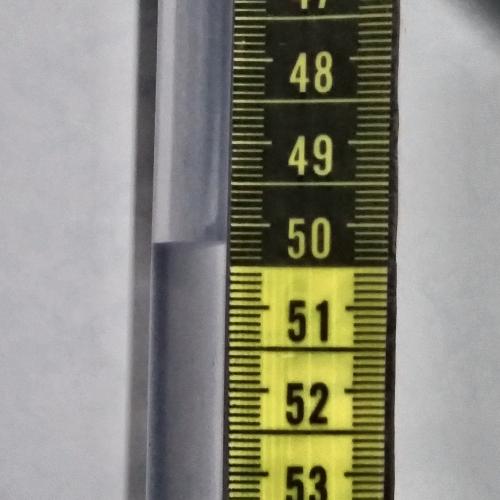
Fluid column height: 50.2 cm